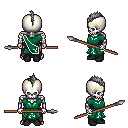
a pixel art fantasy rpg character, male body template, skeleton, sash dress, robe skirt, gray mohawk hairstyle, black shoes, spear, four views (front, back, left, right), 2x2 character sprite sheet, small pixel art, hard edges, no anti-aliasing